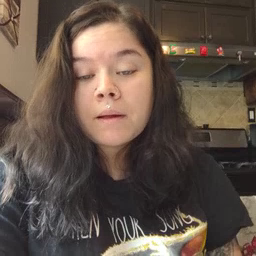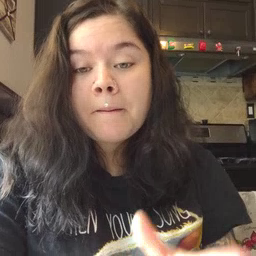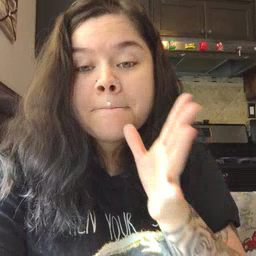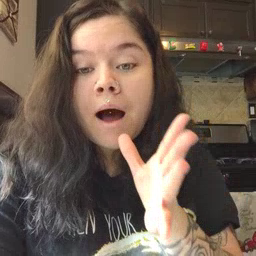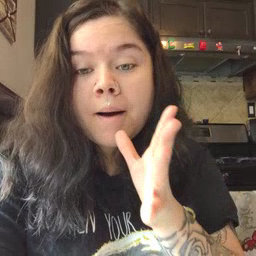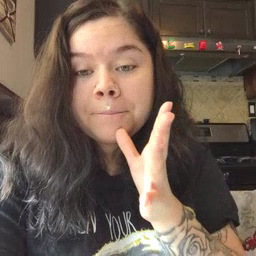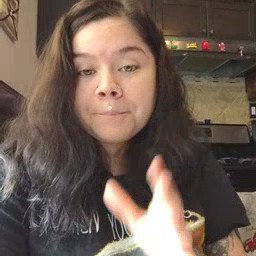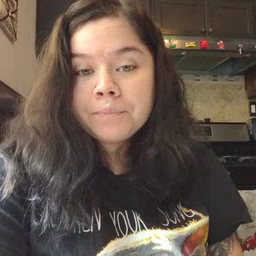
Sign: mom